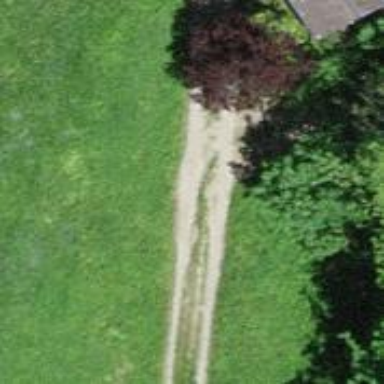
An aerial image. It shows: Gravel track with grade 2 quality.